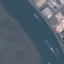
Land use / land cover class: River